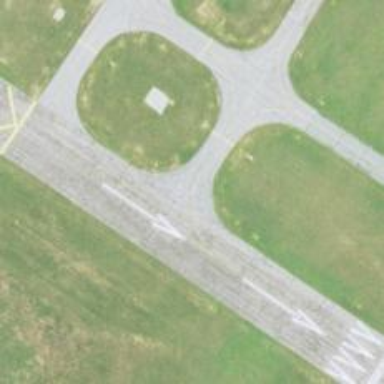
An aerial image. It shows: View of taxiway at the airport.